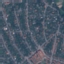
Land use / land cover class: Residential